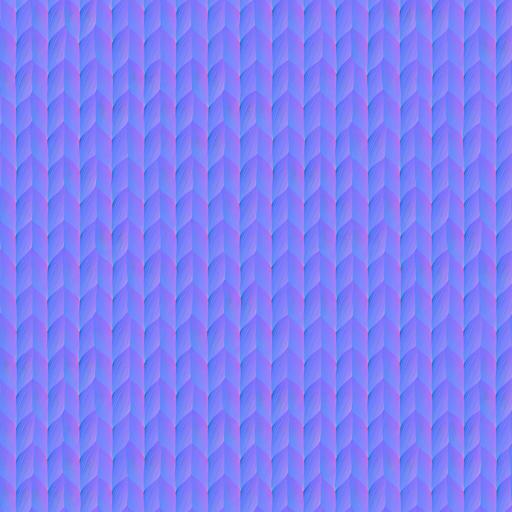
cloth fabric green lime weave wool woven